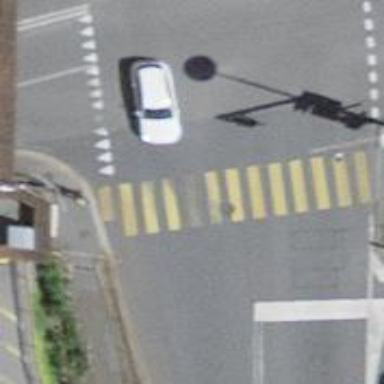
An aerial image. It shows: Zebra crossing with traffic signals and pedestrian island.